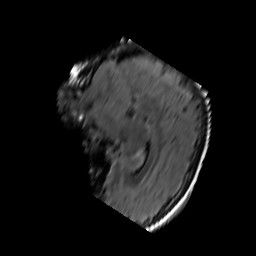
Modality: FLAIR
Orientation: sagittal
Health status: ill
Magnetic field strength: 3 T